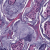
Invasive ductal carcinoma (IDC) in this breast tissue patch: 1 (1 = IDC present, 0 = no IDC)